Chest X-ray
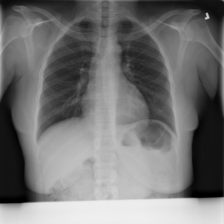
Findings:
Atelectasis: negative
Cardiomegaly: negative
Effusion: negative
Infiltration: negative
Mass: negative
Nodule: negative
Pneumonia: negative
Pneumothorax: negative
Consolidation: negative
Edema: negative
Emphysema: negative
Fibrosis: negative
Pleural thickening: negative
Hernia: negative